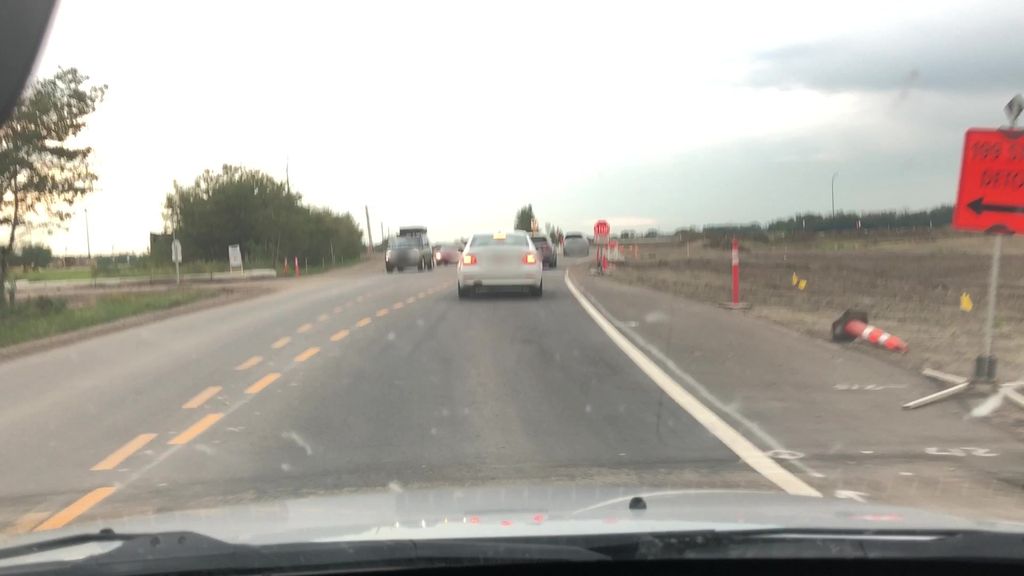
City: edmonton